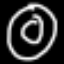
Label: donut